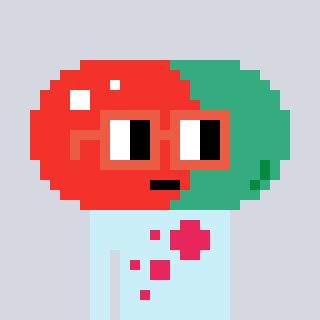
a pixel art character with square orange glasses, a pill-shaped head and a cold-colored body on a cool background